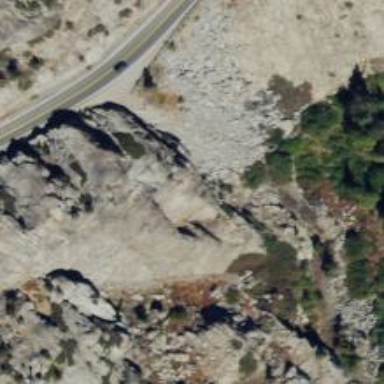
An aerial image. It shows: Natural cliff.